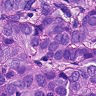
Metastatic tissue present: yes